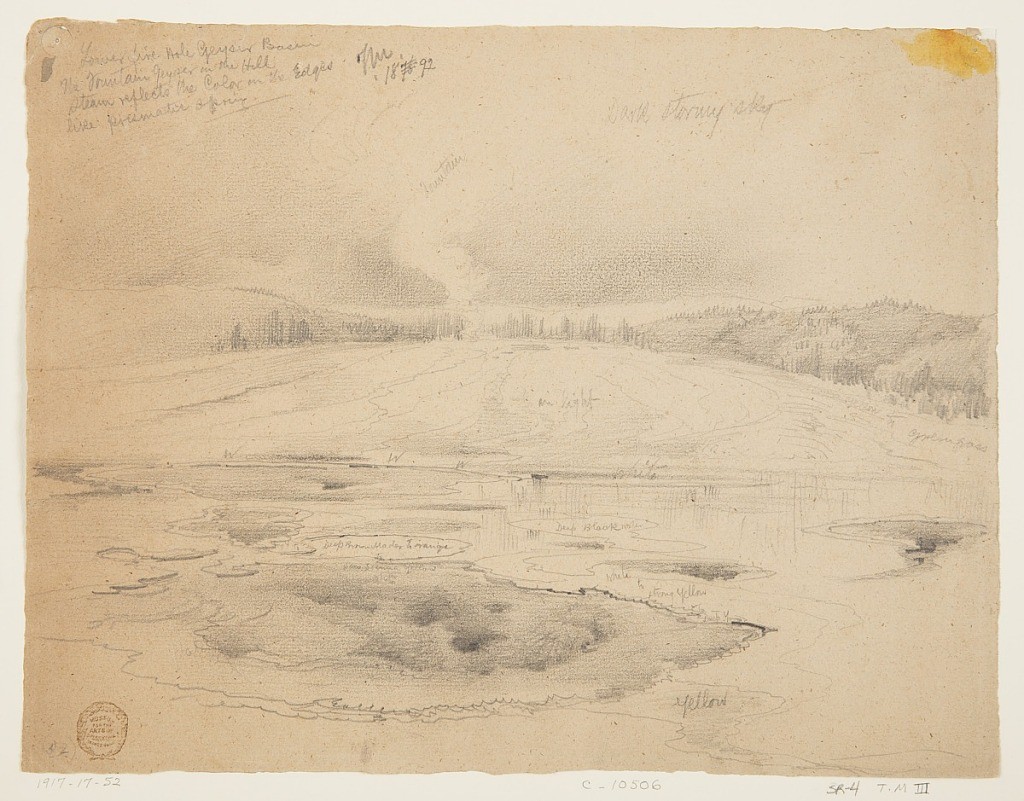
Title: Lower Fire Hole, Geyser Basin, Yellowstone
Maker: Thomas Moran, American, b. Britain, 1837–1926
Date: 1892
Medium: Graphite on brown wove paper
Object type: Drawing
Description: Horizontal view of geyser at back center, streaming toward the foreground.